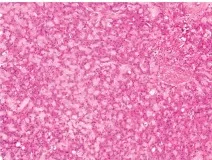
Pathological and immunohistochemical examination results. HE, mangnificationx100.
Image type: pathology (immunostaining)